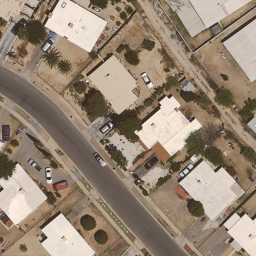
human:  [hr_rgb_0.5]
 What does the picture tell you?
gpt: medium residential